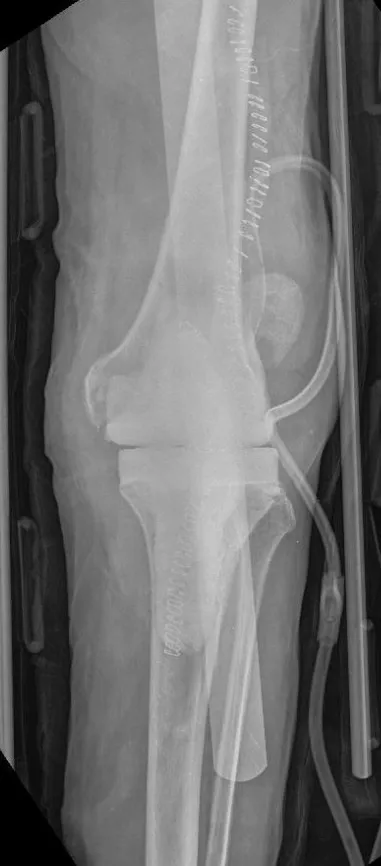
9/30/2013. Postoperative AP.
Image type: radiology (x_ray)